Interaction volume radius: 5 \u00c5
Interaction volume height: 45 \u00c5
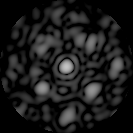
Disorder parameter: 0.4291